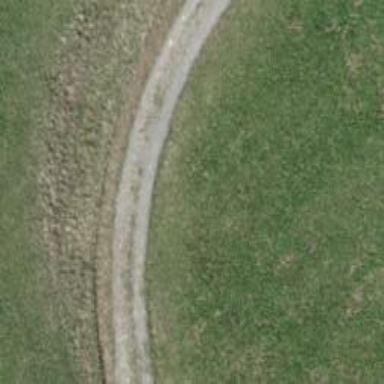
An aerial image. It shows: Track with compacted grade3 surface.